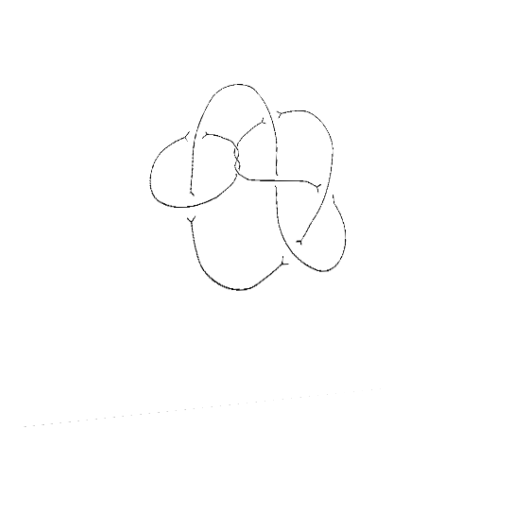
Crossing number: 9